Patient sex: M
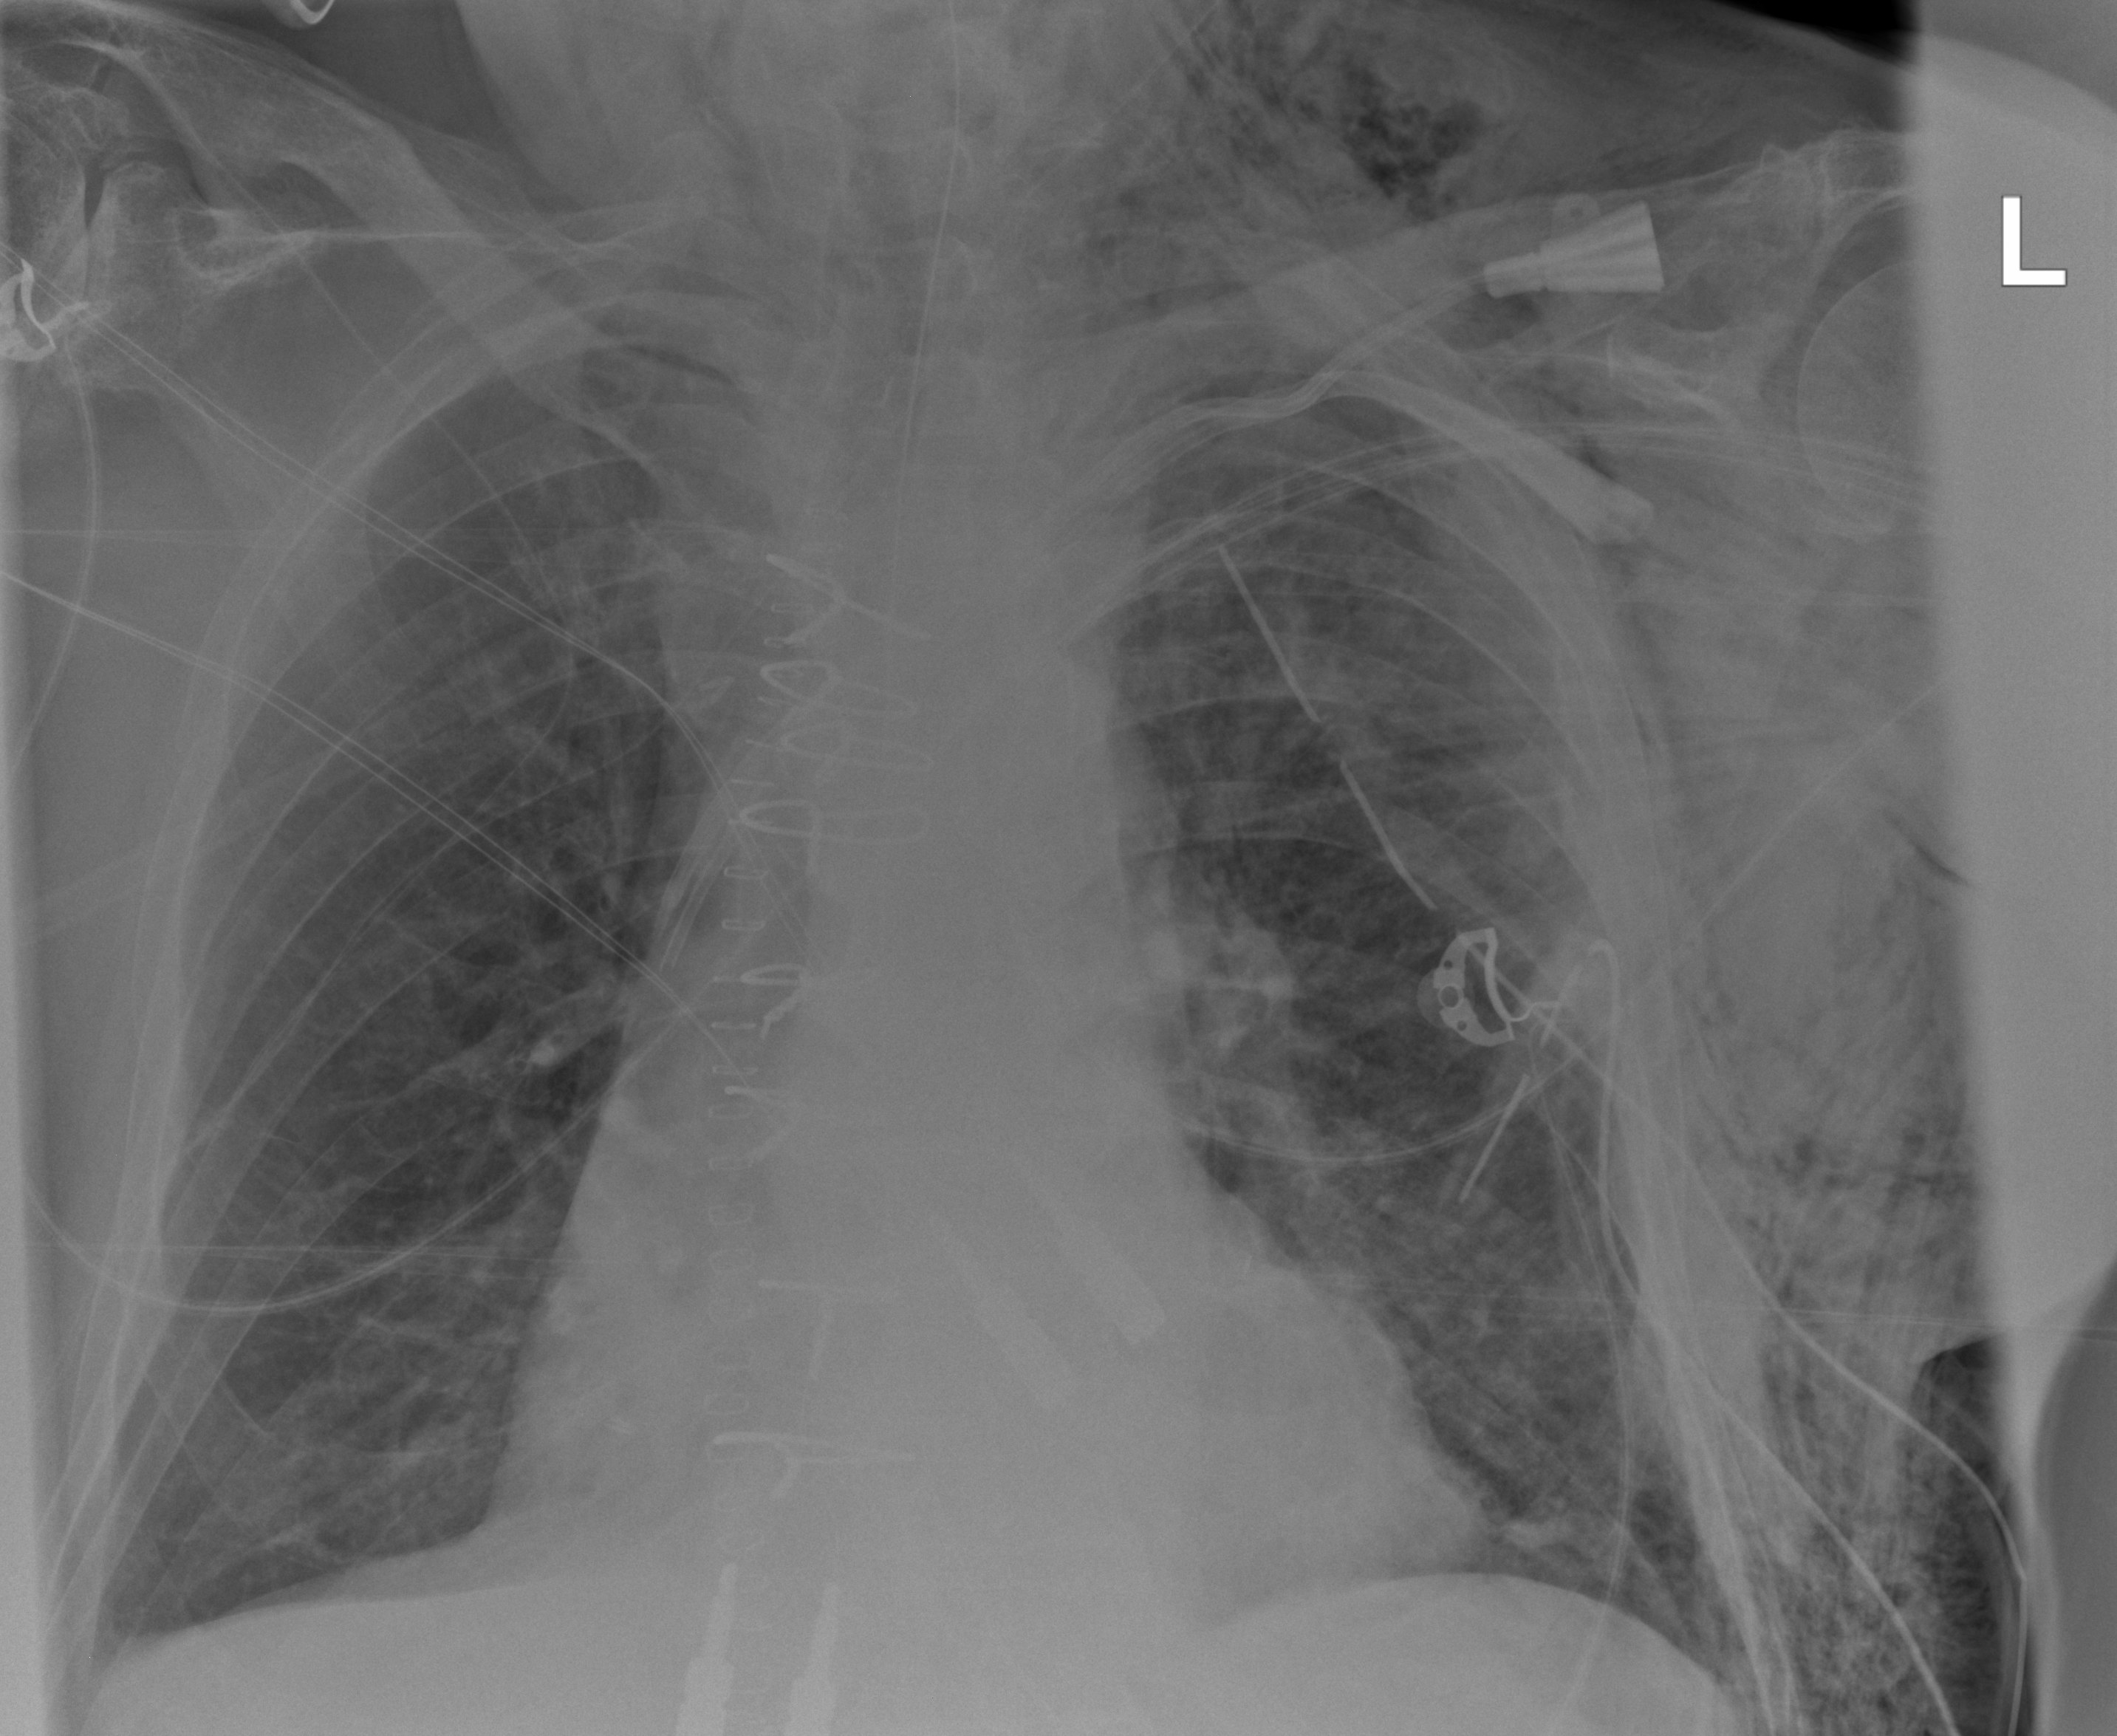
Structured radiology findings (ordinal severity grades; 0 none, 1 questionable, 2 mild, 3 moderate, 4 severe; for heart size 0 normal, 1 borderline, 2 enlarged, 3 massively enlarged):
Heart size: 2
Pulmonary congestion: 2
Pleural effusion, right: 0
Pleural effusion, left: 0
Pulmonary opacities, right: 1
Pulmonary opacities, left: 1
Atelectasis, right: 2
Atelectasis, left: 2